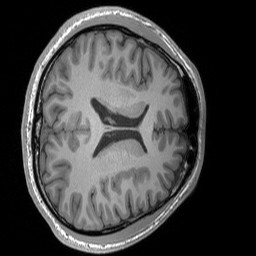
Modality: T1w
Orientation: axial
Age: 22
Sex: male
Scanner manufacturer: siemens
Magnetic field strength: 3 T
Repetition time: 1.8 s
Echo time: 0.00252 s